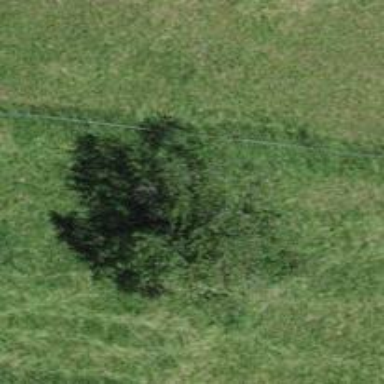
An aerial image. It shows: Agricultural area with deciduous broadleaved trees.